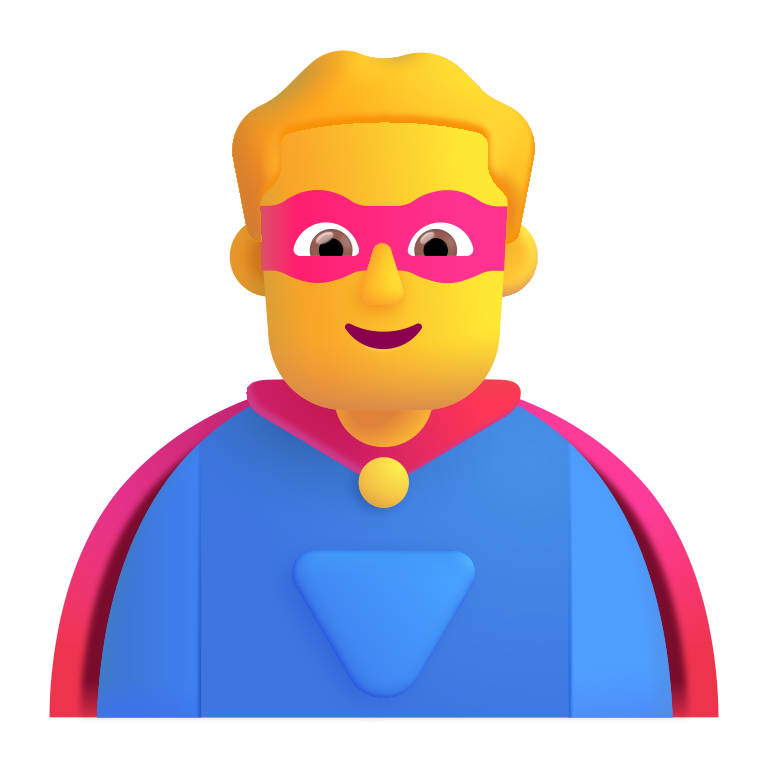
man superhero color default